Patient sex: M
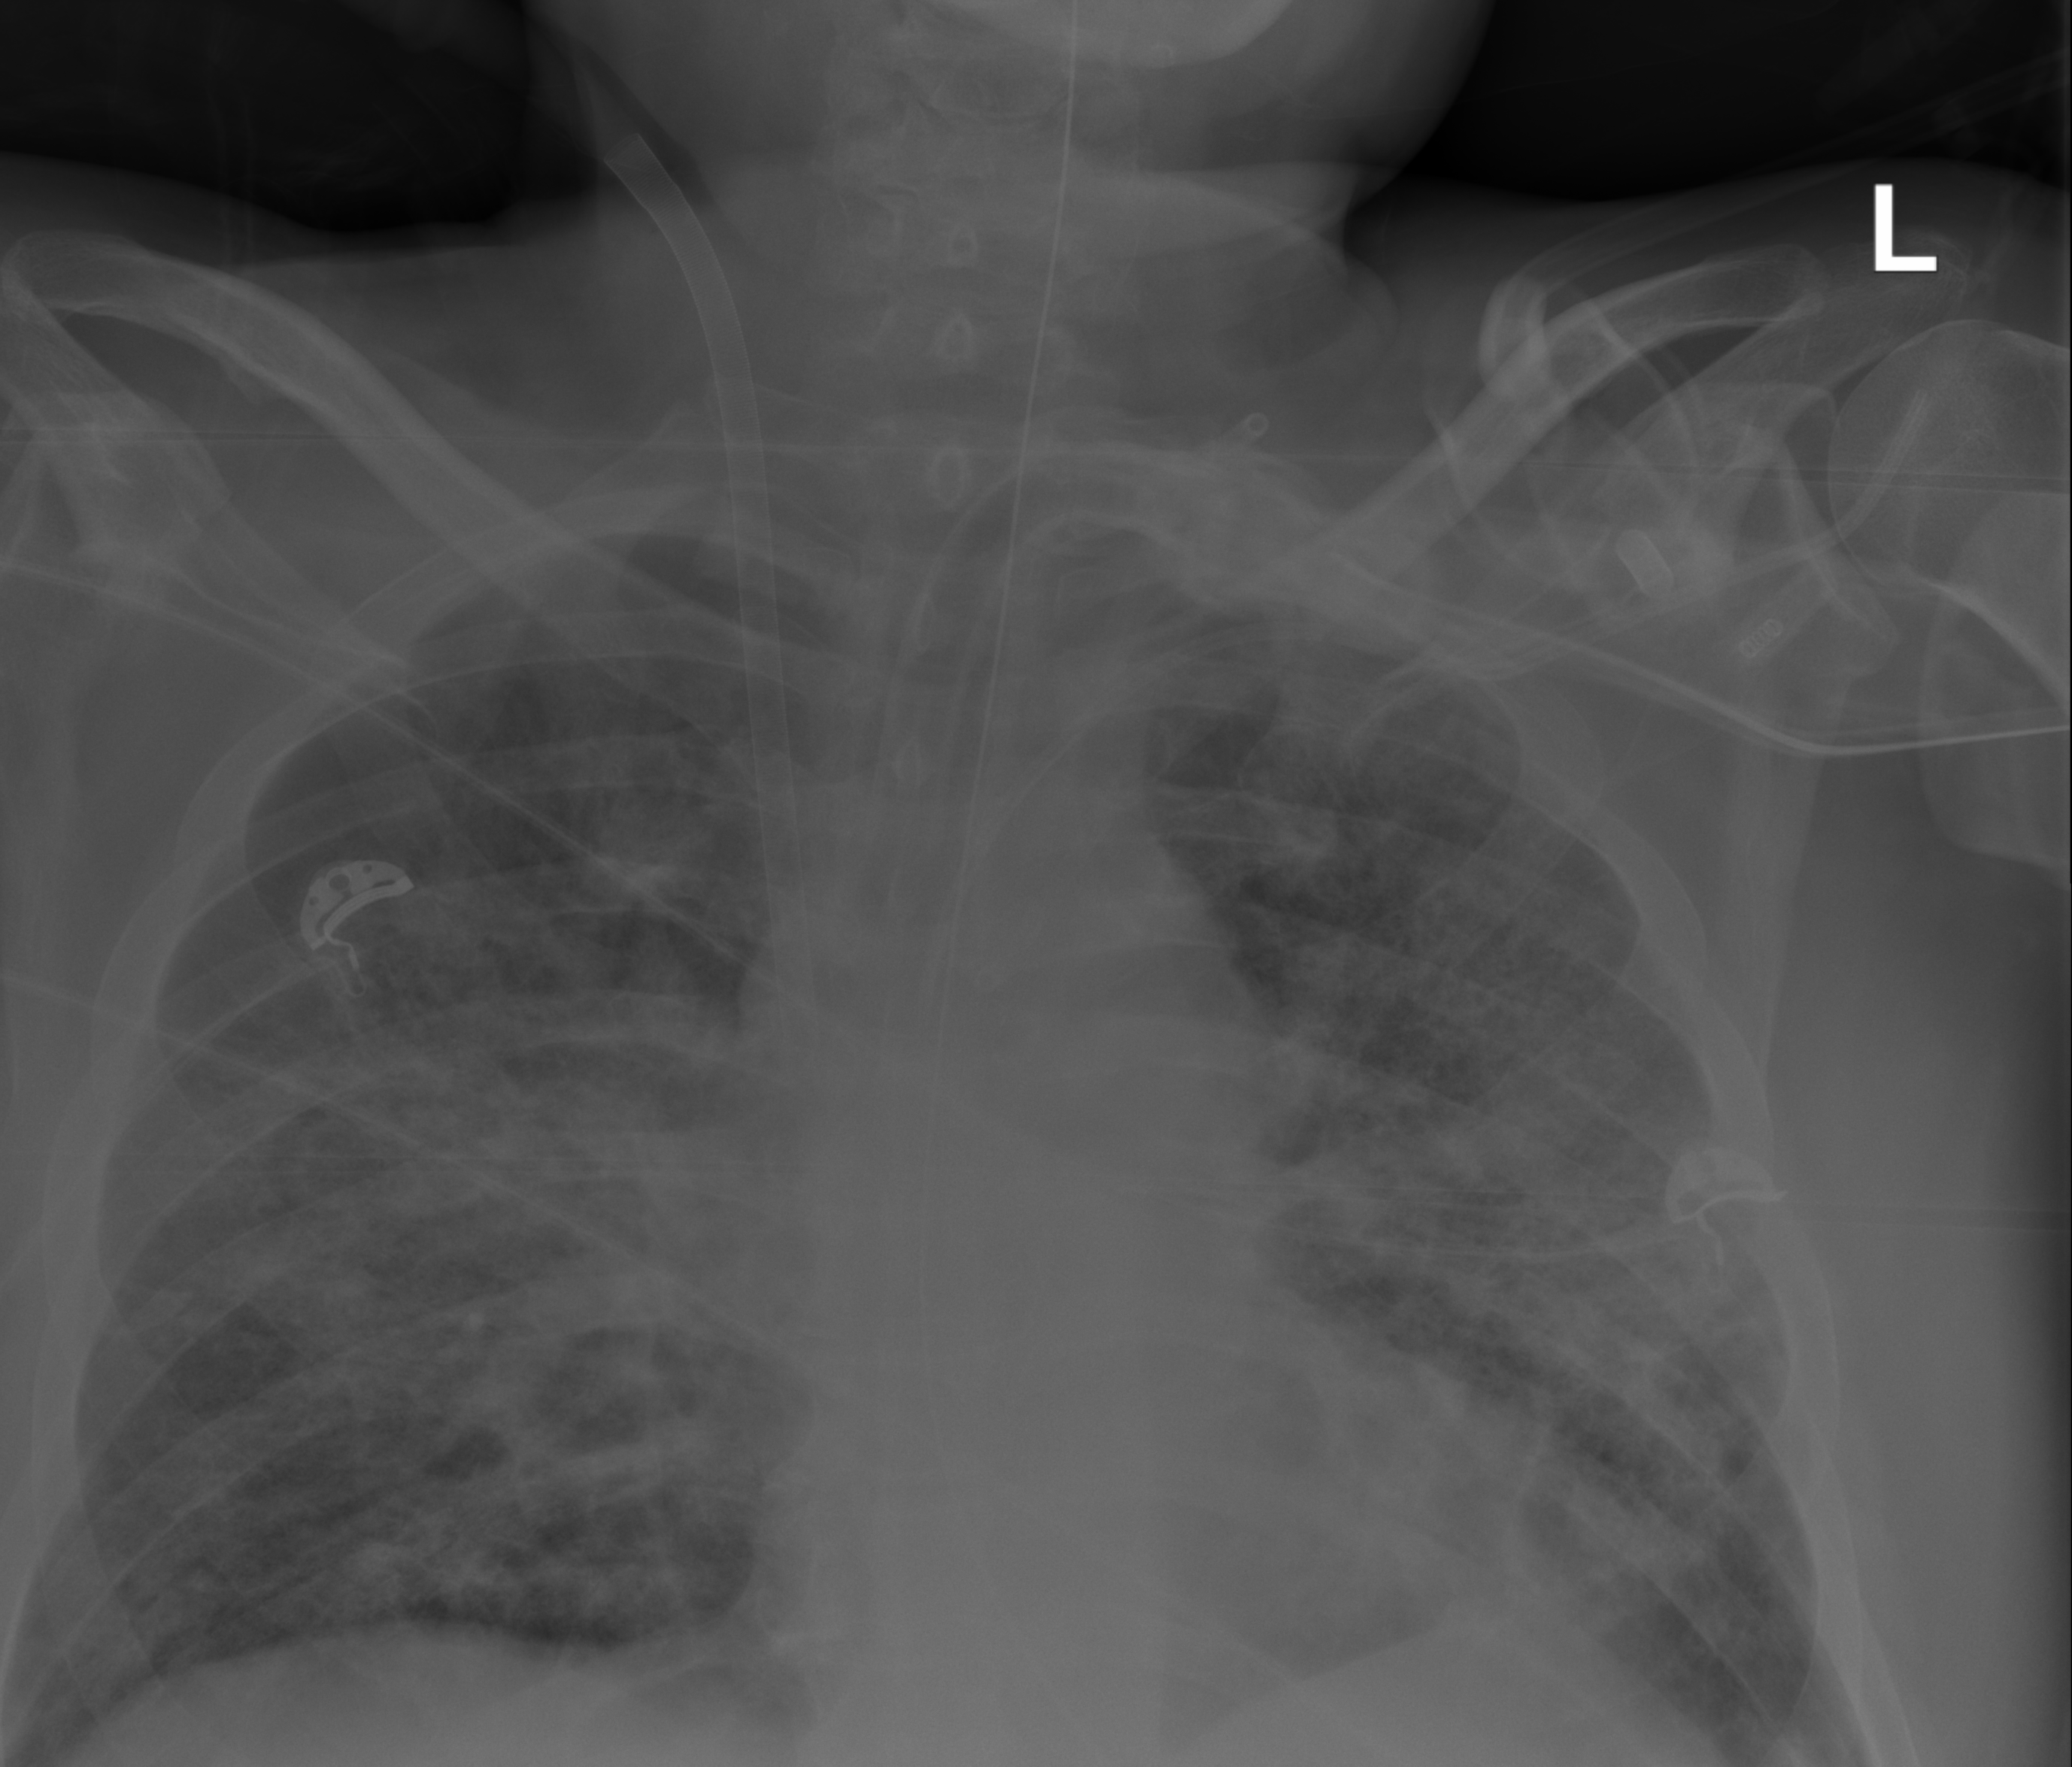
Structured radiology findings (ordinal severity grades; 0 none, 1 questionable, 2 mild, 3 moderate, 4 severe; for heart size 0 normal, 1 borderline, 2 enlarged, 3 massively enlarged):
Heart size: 0
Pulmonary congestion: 0
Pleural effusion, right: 0
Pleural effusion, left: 0
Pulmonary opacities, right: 4
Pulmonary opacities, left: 4
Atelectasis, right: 4
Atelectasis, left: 4